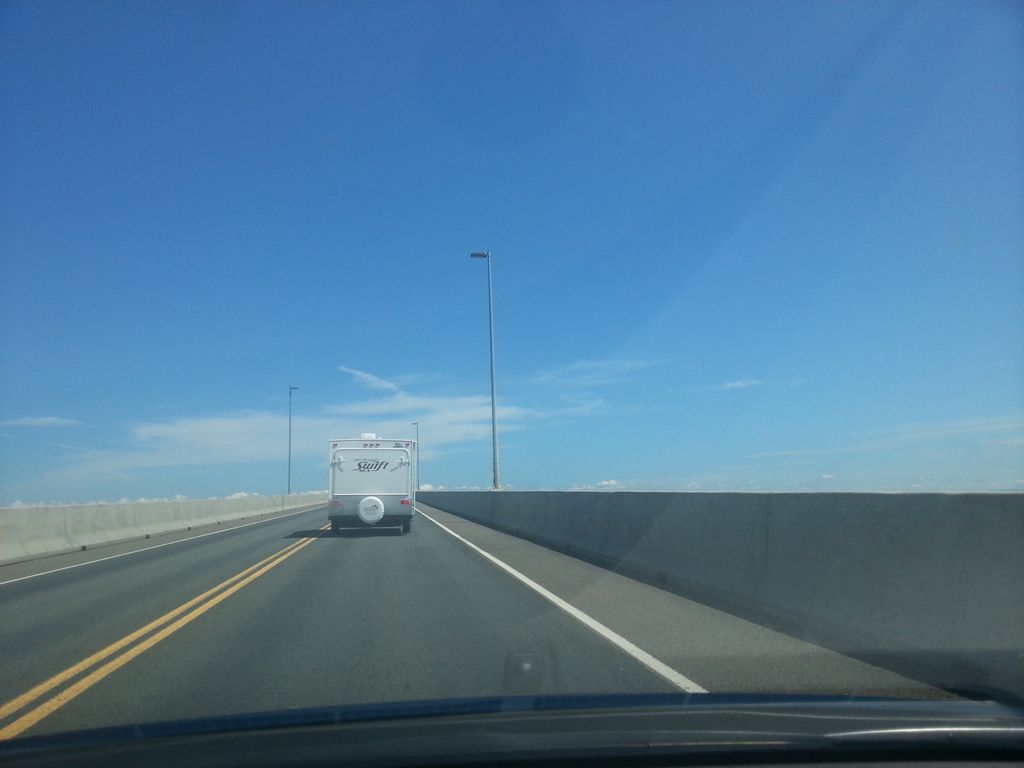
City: charlottetown